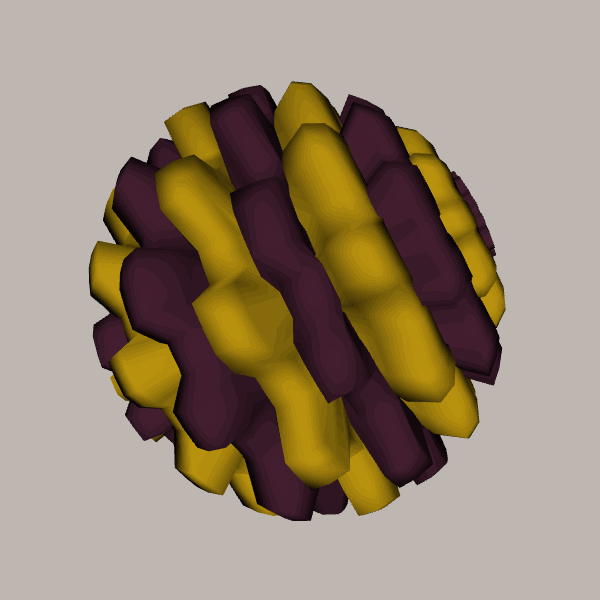
Background: light